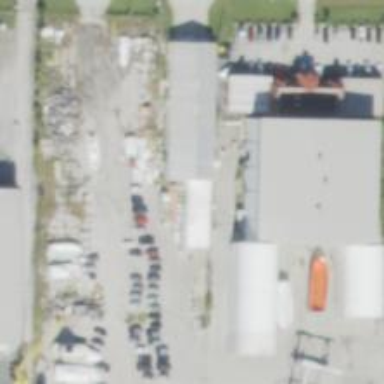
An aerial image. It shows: Boatyard with building.